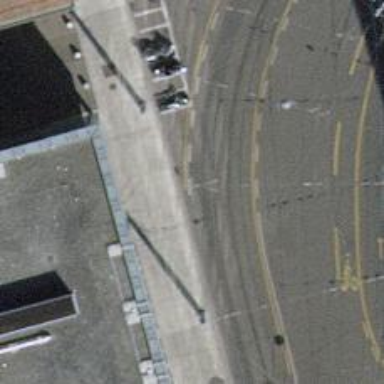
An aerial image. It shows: Motorcycle parking facility.